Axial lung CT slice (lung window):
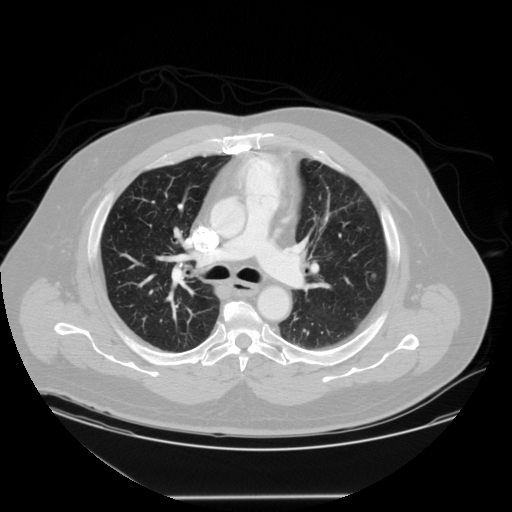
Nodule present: yes
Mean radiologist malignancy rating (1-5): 2.5